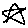
Label: star